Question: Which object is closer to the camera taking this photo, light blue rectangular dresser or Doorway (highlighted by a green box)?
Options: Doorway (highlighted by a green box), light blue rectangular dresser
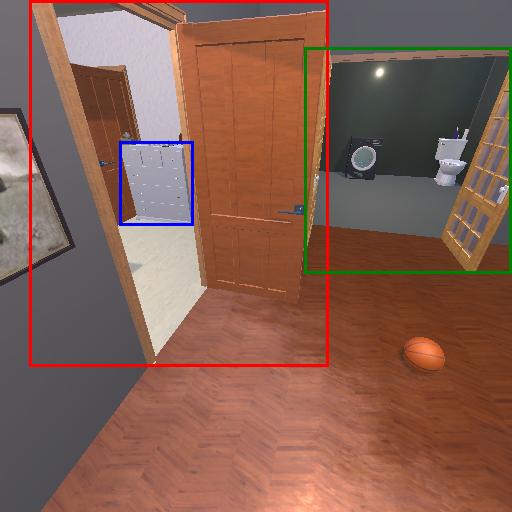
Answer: Doorway (highlighted by a green box)